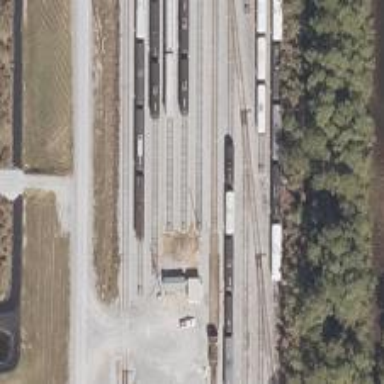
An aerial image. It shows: Railway spur service.